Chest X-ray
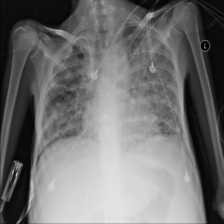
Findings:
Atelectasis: negative
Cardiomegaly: negative
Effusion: negative
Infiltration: negative
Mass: negative
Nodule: negative
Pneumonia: negative
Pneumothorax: negative
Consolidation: positive
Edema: negative
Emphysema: negative
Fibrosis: negative
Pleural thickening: negative
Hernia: negative